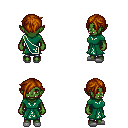
a pixel art fantasy rpg character, female body template, orc, green skin, sash dress, metal pants, brunette pixie cut hairstyle, white slippers, four views (front, back, left, right), 2x2 character sprite sheet, small pixel art, hard edges, no anti-aliasing